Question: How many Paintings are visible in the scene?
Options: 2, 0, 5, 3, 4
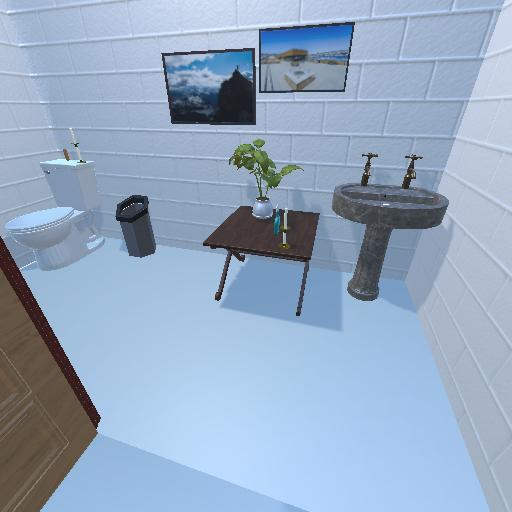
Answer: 2